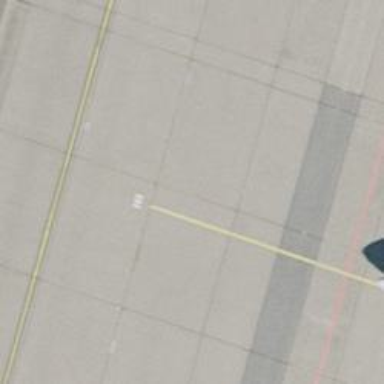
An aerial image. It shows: Airport parking position.